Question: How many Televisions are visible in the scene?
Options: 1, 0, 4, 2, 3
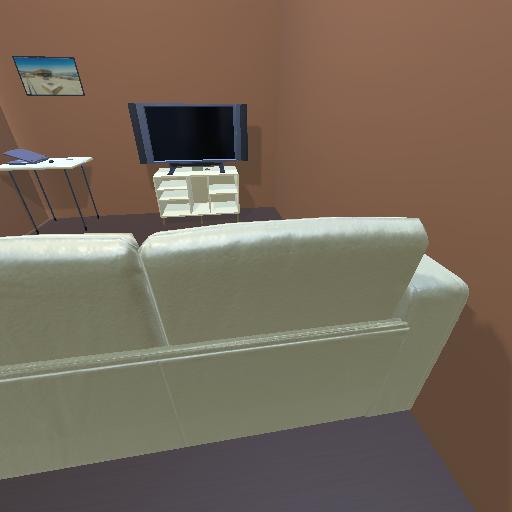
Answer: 1